Question: I am working on widget in which there is a progressbar and a textview below progressbar. This textview shows the current progress. But the position of textview changes according to value of progress in progressbar.Like in this image. Can anyone help me out in this Or guide me in the right direction. I would like to mention that the OS i am working on is 2.3 (10)
Thanks

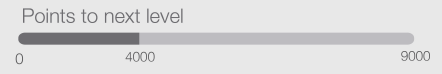
Answer: You could dynamically apply X coordinates based on the progress with a 0 length animation.
<URL>